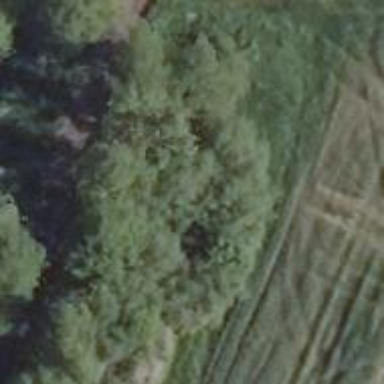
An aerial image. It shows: Row of trees in natural setting.